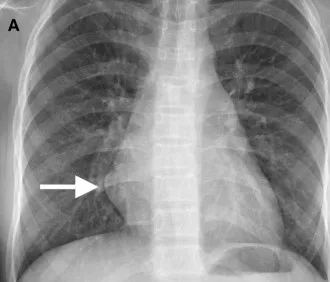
Preoperative chest radiography. Revealed the partially enlarged heart shadow.
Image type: radiology (x_ray)